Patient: sex M, age 68
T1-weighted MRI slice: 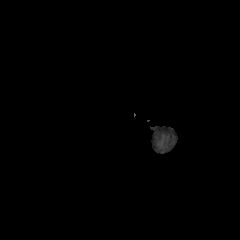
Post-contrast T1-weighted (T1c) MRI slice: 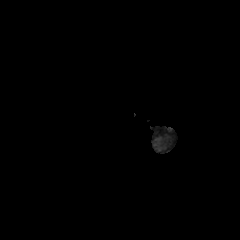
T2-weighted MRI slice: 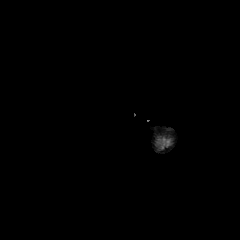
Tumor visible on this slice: no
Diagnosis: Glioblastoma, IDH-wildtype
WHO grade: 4